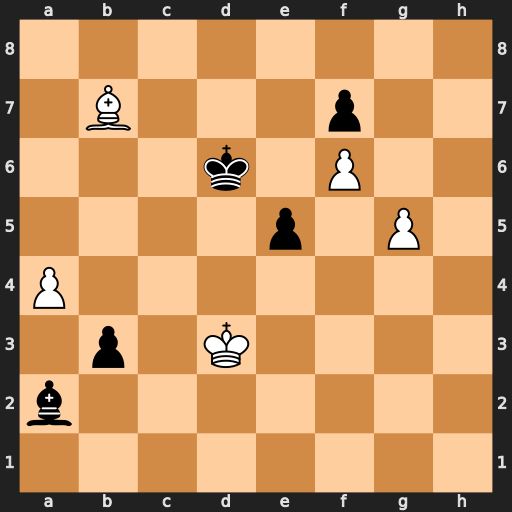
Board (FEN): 8/1B3p2/3k1P2/4p1P1/P7/1p1K4/b7/8
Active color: w
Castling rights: -
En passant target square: -
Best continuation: Kc3 b2 Kxb2